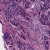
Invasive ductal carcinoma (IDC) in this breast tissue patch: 0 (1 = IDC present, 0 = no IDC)